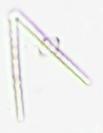
Label: Thalassionema